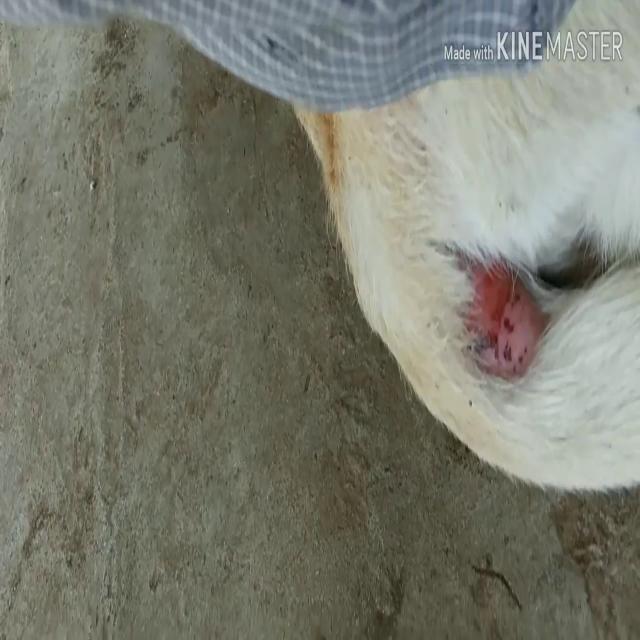
Canine dermatitis — inflammation of the skin presenting with erythema, pruritus, papules, and excoriation. May be allergic, contact, or atopic in origin.